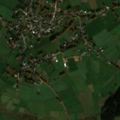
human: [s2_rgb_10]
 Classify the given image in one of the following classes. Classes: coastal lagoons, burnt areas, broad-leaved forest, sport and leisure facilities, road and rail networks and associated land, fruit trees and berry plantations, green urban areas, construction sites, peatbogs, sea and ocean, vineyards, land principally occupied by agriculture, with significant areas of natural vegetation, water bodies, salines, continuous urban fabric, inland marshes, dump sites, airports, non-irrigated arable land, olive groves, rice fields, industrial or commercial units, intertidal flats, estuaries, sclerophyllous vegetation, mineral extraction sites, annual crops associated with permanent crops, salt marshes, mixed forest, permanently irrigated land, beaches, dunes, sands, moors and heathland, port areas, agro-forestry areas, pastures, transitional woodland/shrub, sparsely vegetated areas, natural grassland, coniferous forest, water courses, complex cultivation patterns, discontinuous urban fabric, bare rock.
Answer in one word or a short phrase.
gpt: discontinuous urban fabric, pastures, coniferous forest